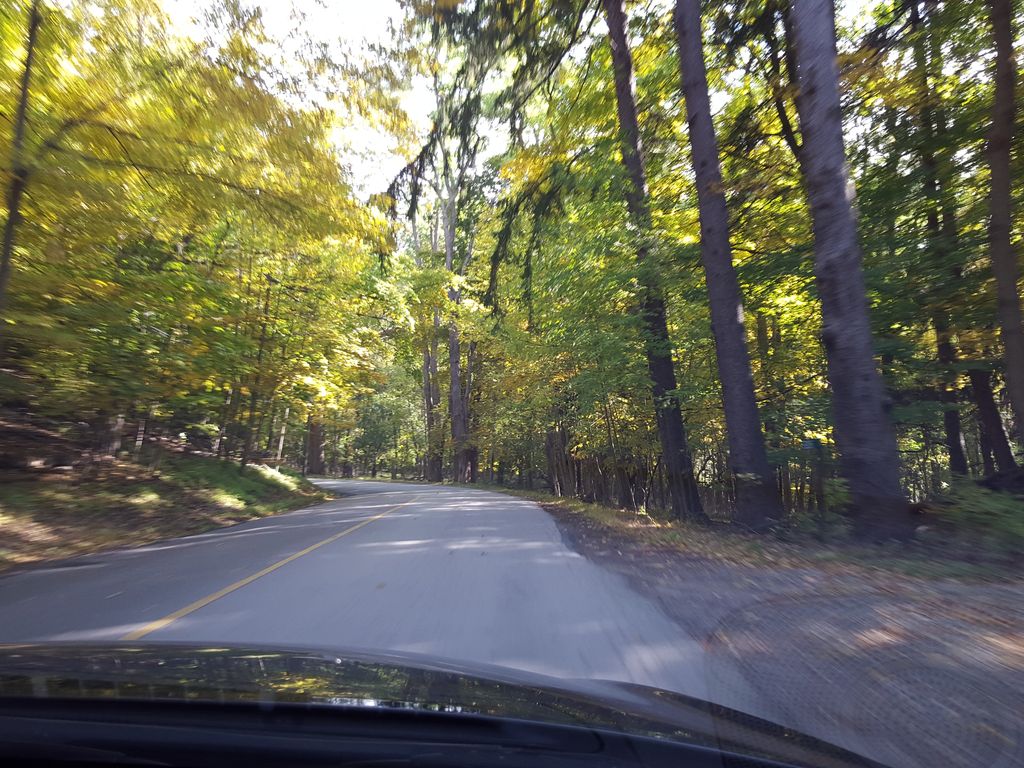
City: hamilton